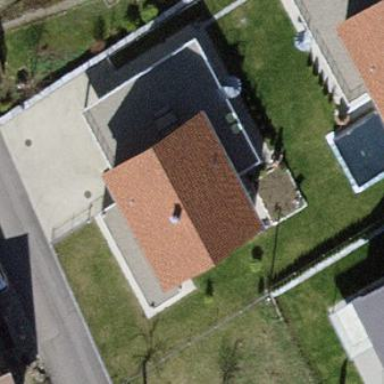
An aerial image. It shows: Detached building with gabled roof.